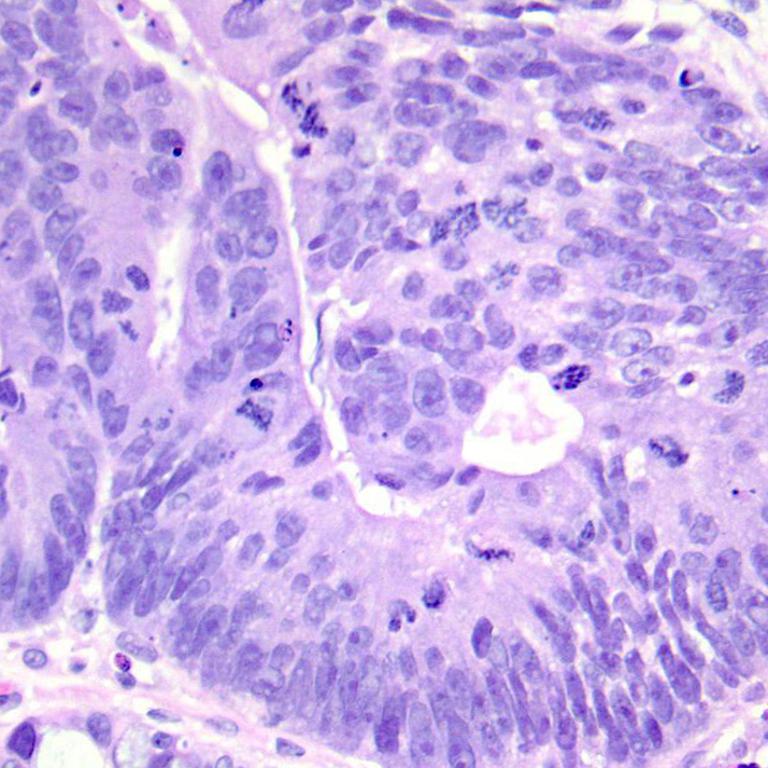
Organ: colon
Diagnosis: adenocarcinomas